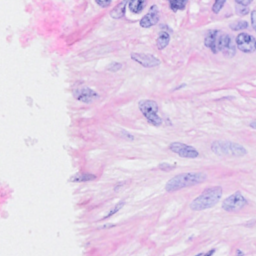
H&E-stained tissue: Breast